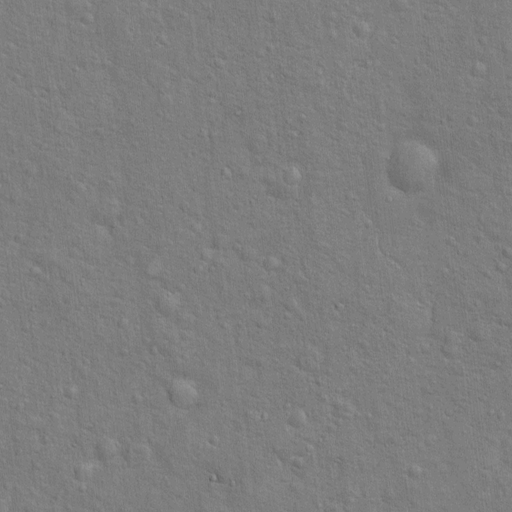
Classes present: Background